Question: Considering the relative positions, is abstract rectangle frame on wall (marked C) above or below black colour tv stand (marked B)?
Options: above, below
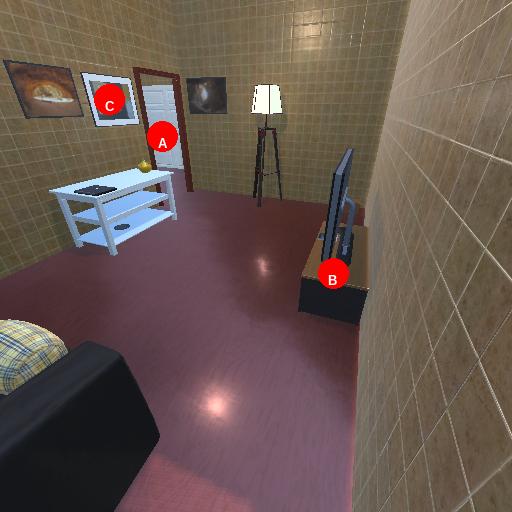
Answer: above